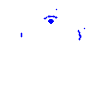
Particle: electron